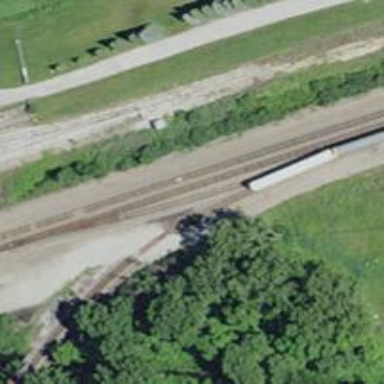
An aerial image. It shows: Railway siding for service.